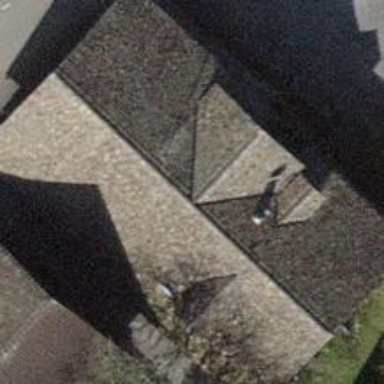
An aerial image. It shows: Simple and straightforward house.